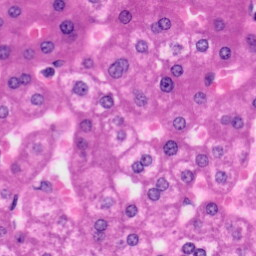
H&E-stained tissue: Liver